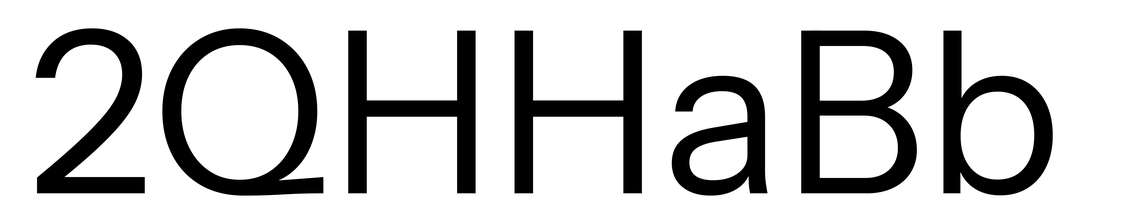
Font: InstrumentSans_Regular